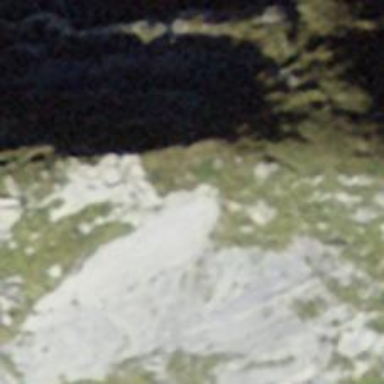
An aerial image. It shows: Arete in nature.